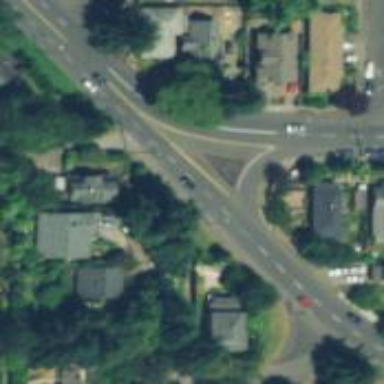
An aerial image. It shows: Secondary link road with sidewalk on the left.